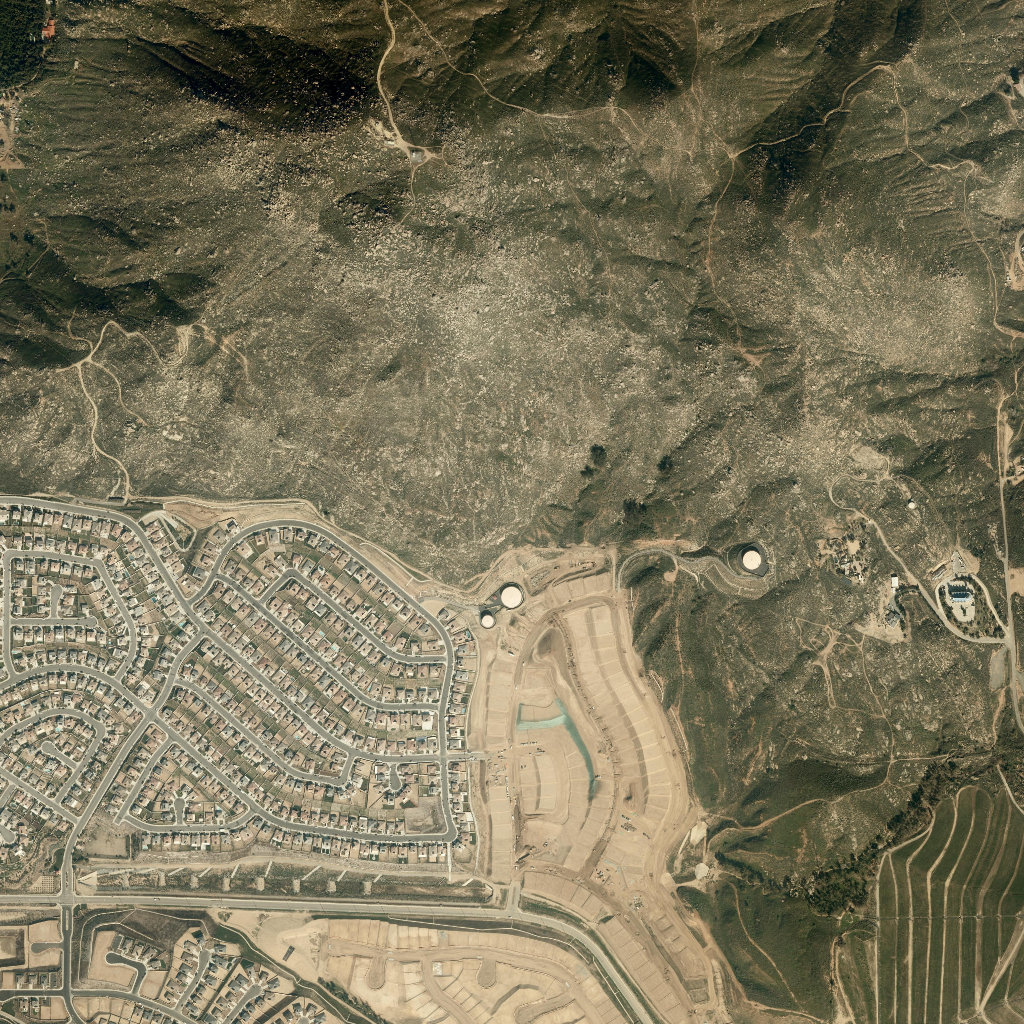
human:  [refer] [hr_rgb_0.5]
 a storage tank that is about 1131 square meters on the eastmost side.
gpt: <box>[[72, 53, 74, 55, 0]]</box>